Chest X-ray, PA view. Patient: 51 years old, sex M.
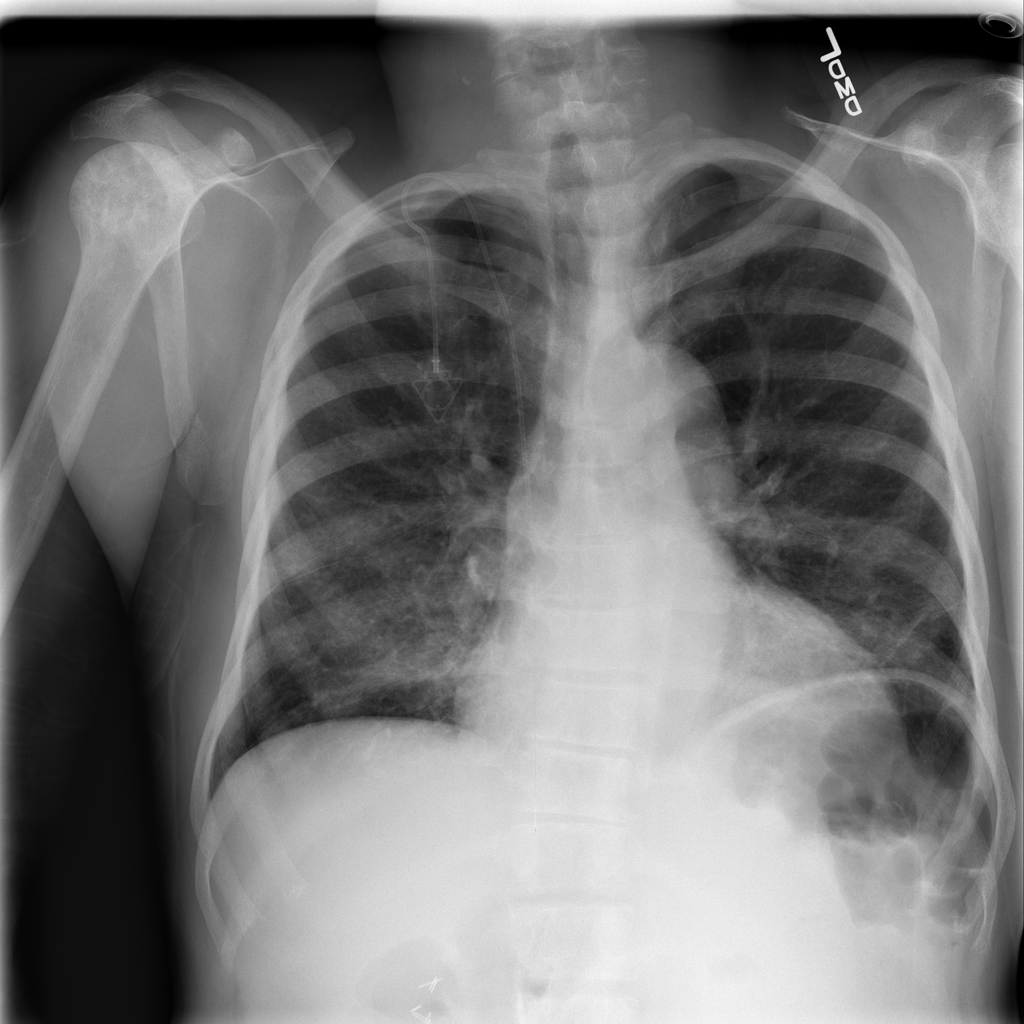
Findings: Fibrosis, Infiltration